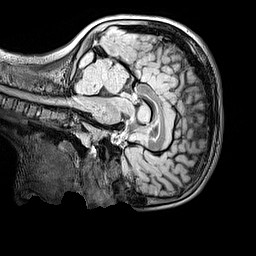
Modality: FLAIR
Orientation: sagittal
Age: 9
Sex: male
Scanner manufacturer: siemens
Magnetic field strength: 3 T
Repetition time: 5 s
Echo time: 0.388 s